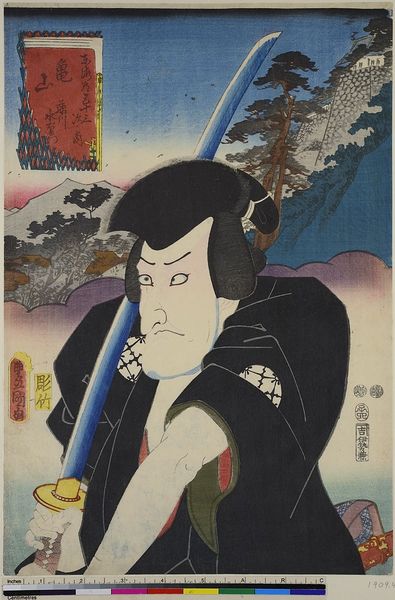
Titel: Kameyama: Der Schauspieler Matsumoto Koshiro VI als Fujikawa Mizuemon, Blatt 47 aus der Serie: Die 53 Stationen des Tokaido
Künstler: Utagawa Kunisada
Standort: Hamburg
Institution: Museum für Kunst und Gewerbe Hamburg
Schlagwörter: theater, holzschnitt, druckgraphik, druckgrafik, zeit, schauspieler, farbholzschnitt, schauspielerin, tourismus, reisen, kabuki, edo, reproduktionen, druckerzeugnisse, theateraufführung, ukiyo